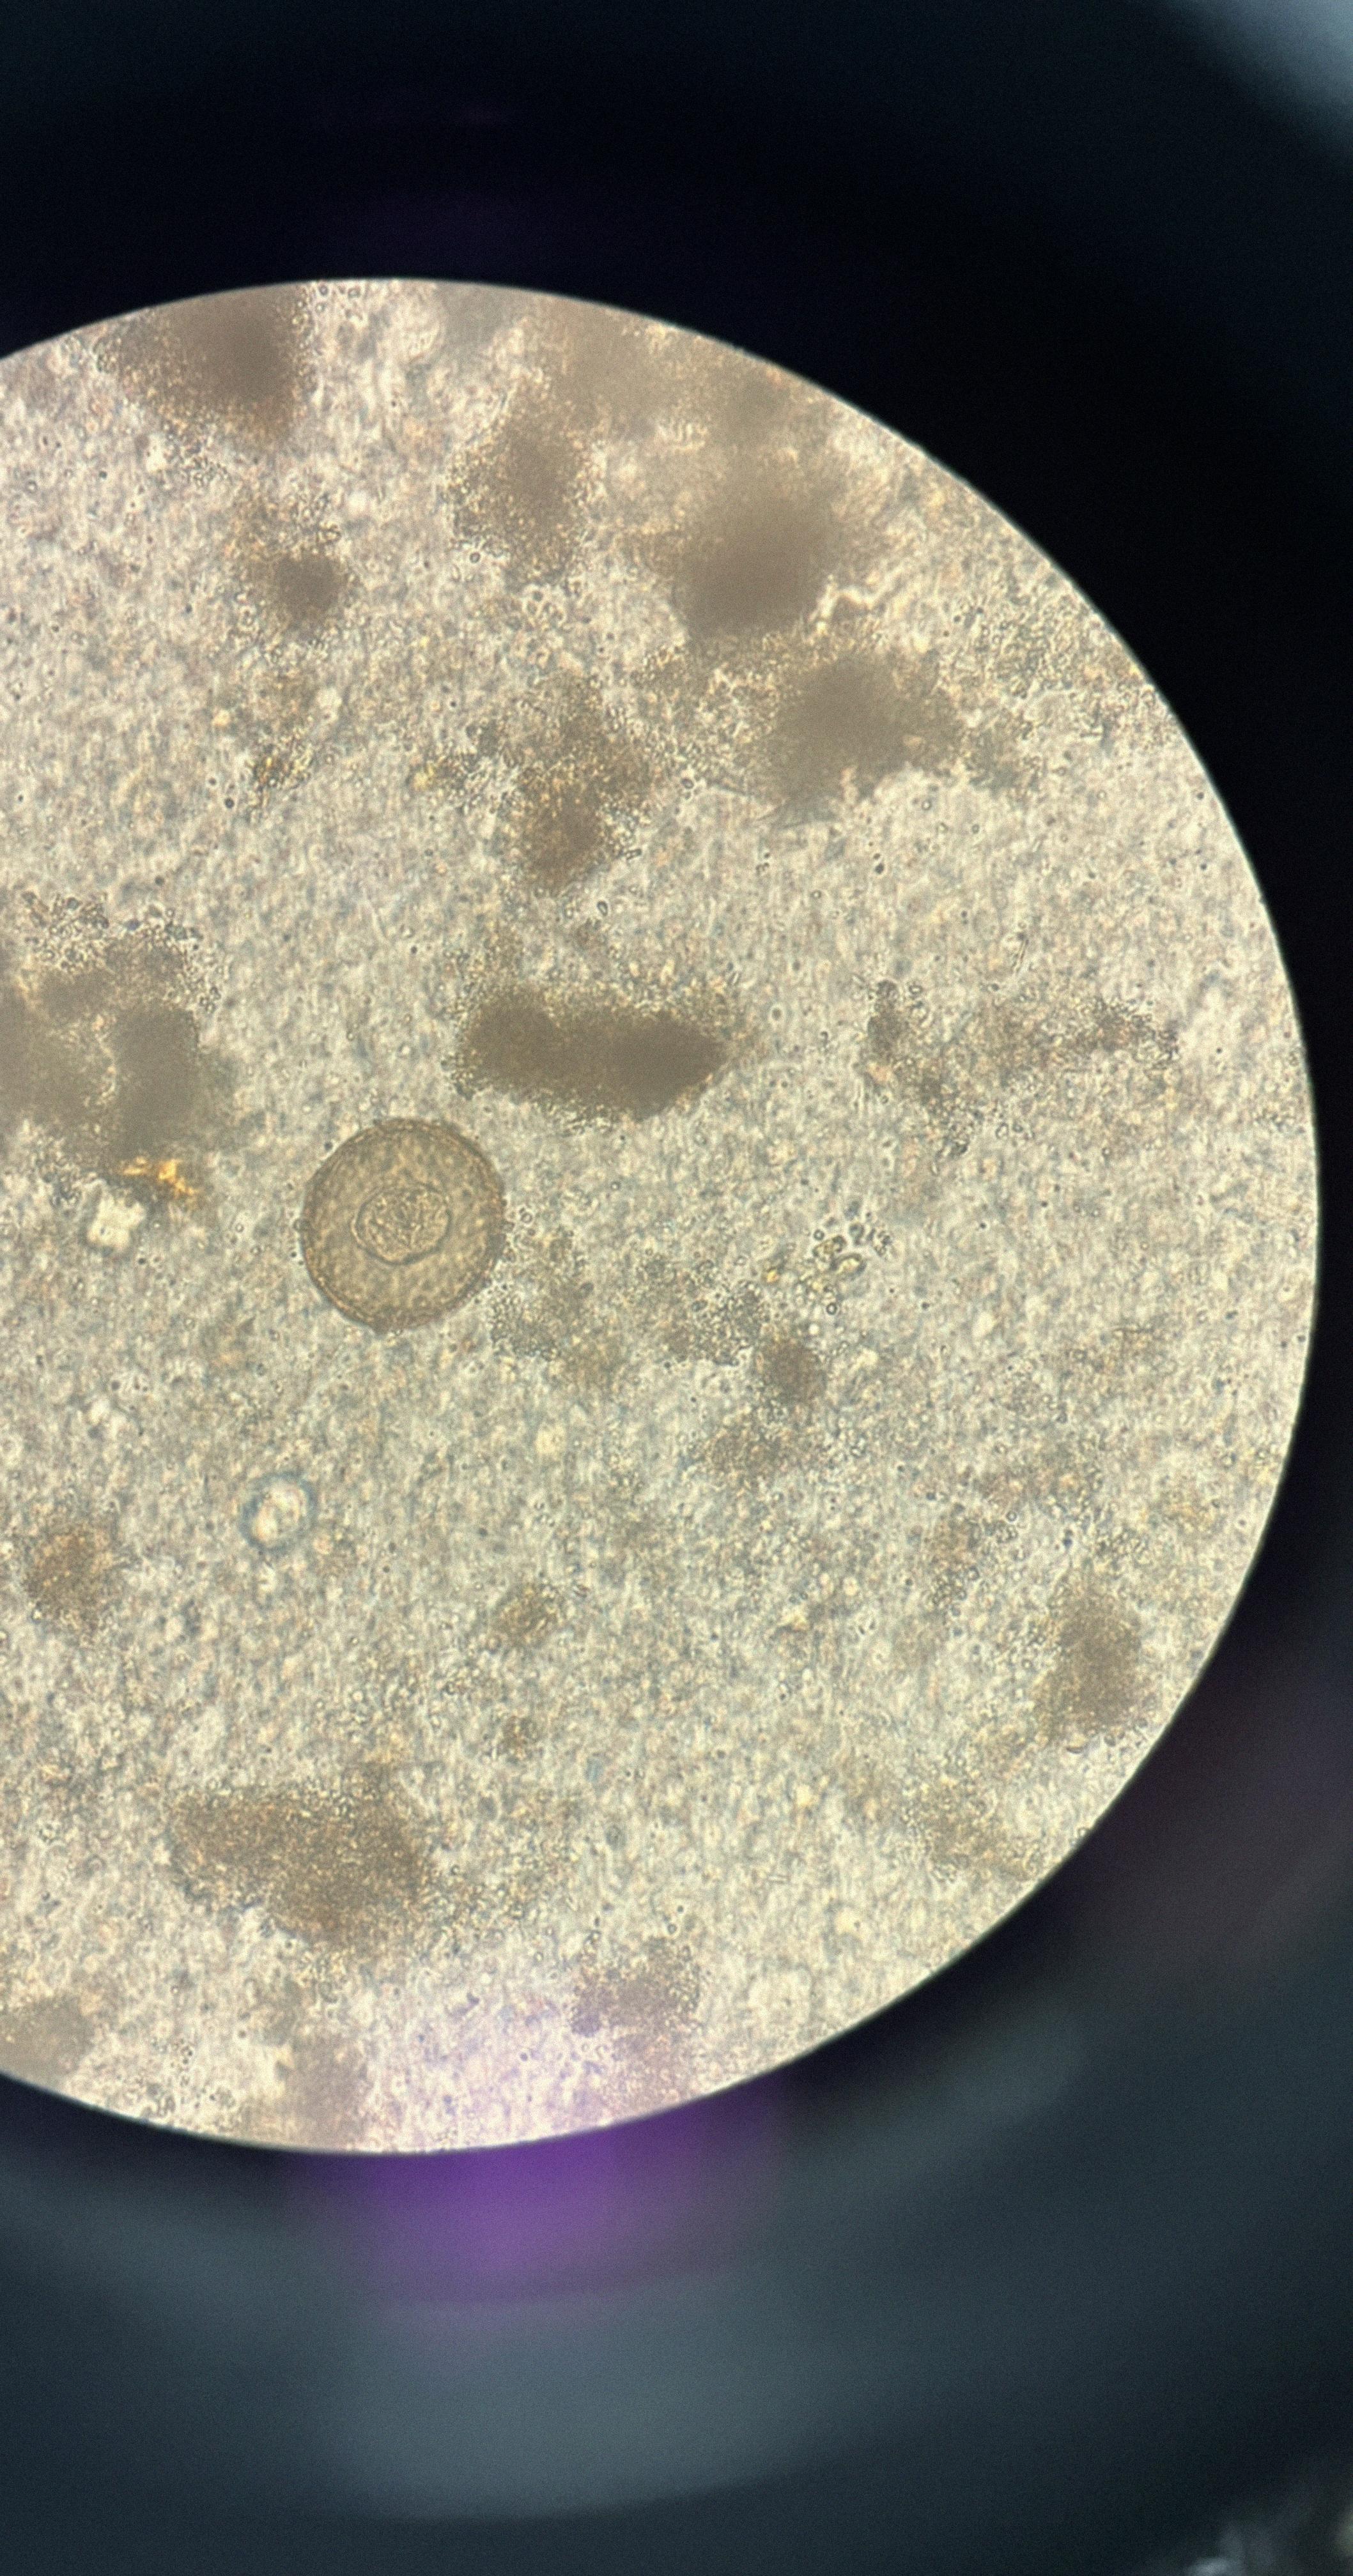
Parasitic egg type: Hymenolepis diminuta